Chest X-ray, PA view. Patient: 16 years old, sex M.
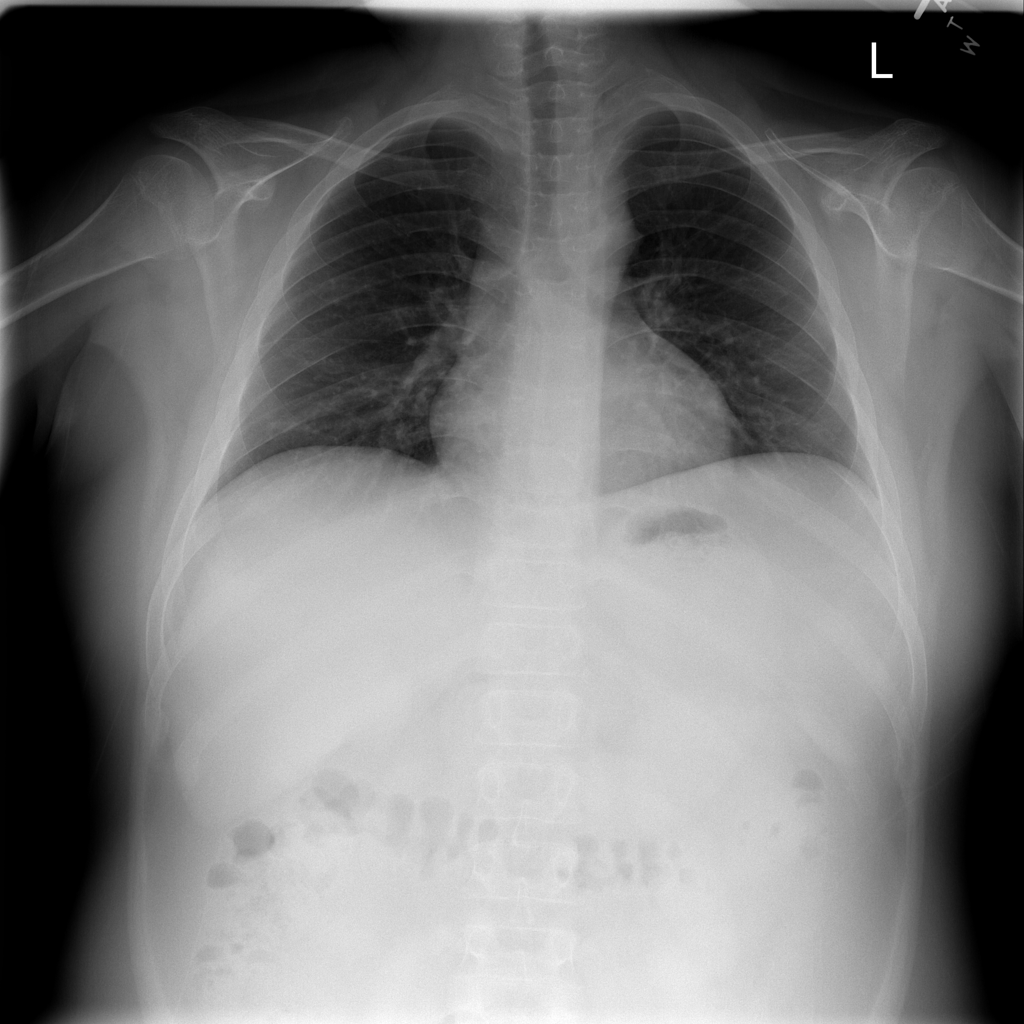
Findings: No Finding